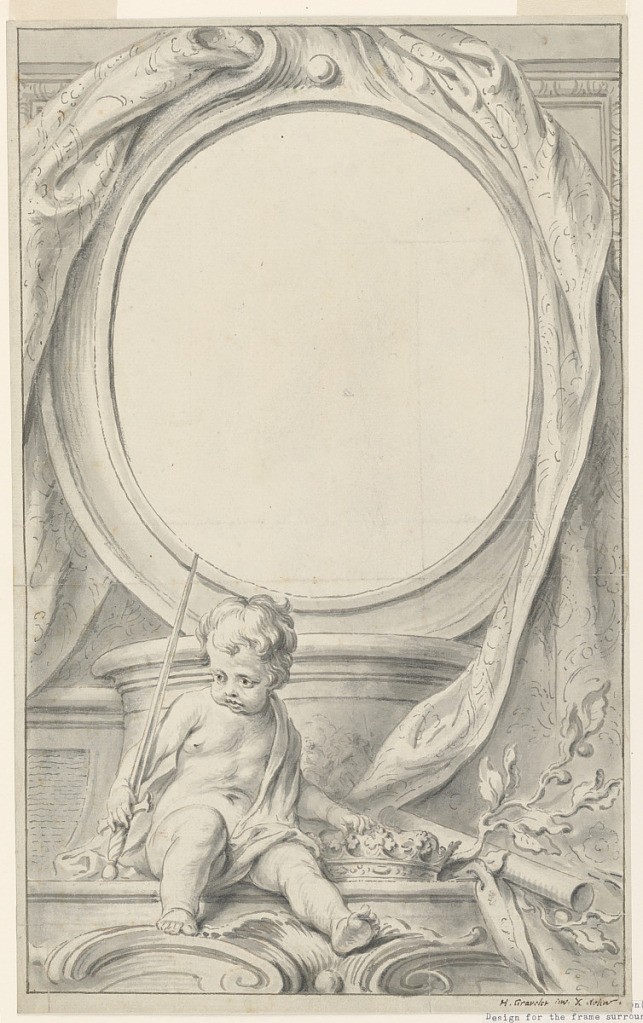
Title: Design for Frame Surrounding the Portrait of William Russell, First Duke of Bedford
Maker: Gravelot, French, 1699 - 1773, active in England
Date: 1737–38
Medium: Pen and ink, brush and wash, black chalk, red crayon on paper
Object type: Drawing
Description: Design for a frame to surround the portrait of William Russell, First Duke of Bedford. A figure of a child at left holding a sword sits beside a crown and before a pedestal upon which an ovoidal frame stands. Framing lines in pen and brown ink.